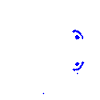
Particle: proton